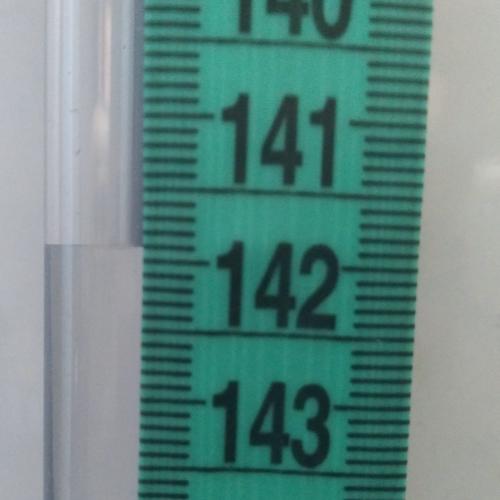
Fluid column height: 141.9 cm